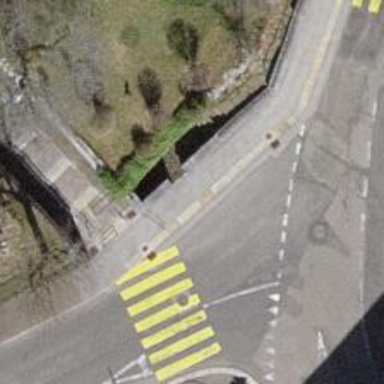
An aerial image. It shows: Kerb serving as barrier.